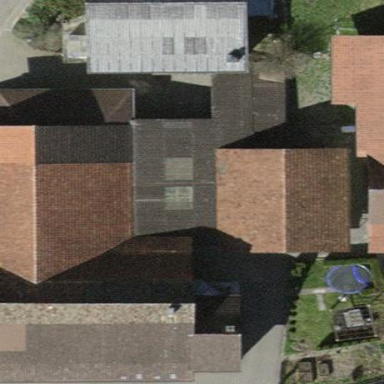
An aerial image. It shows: Gabled roof farm building.